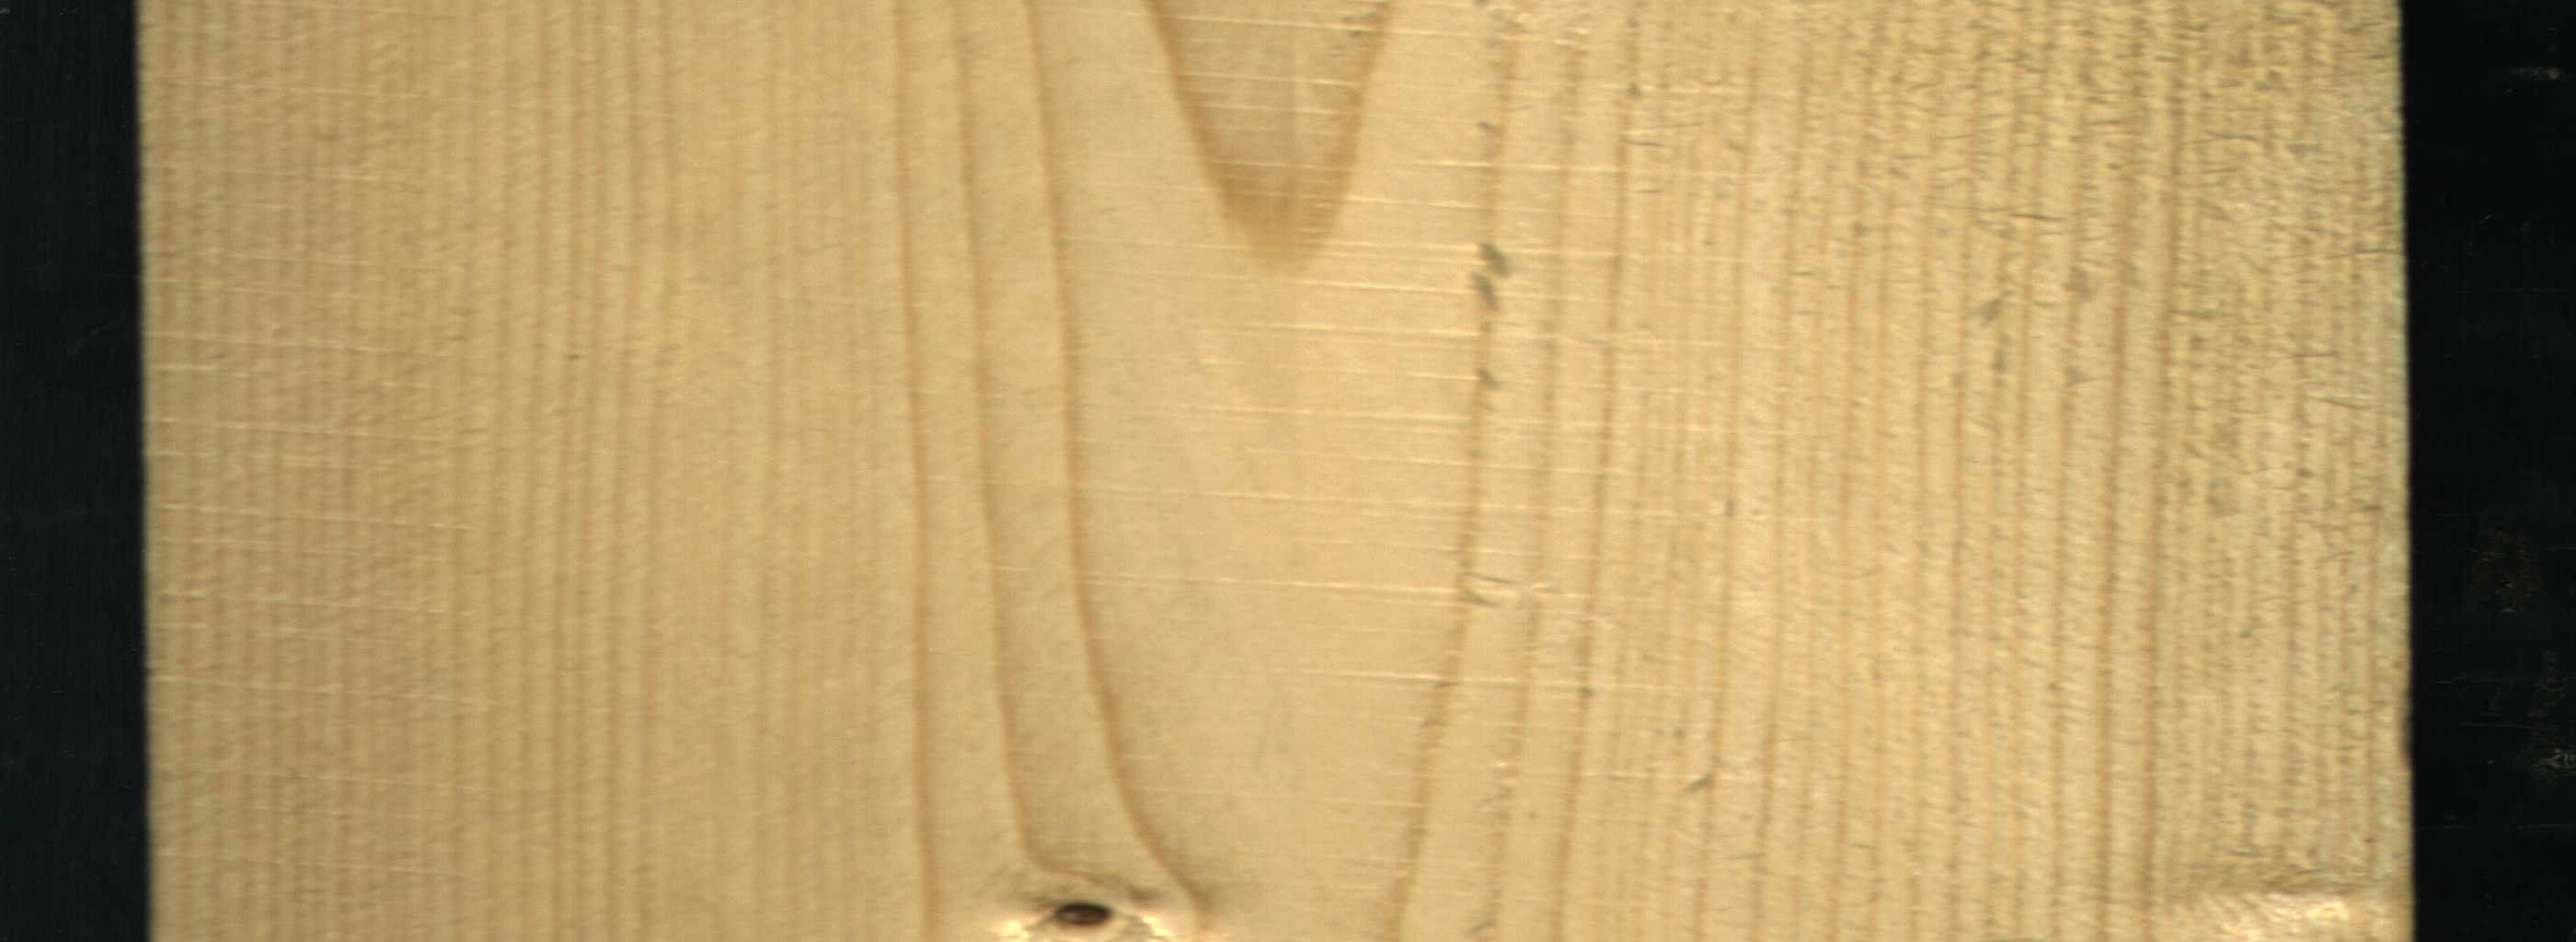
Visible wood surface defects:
Dead_Knot